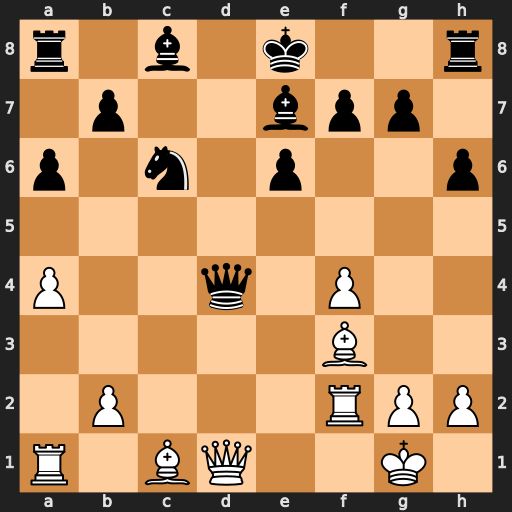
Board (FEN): r1b1k2r/1p2bpp1/p1n1p2p/8/P2q1P2/5B2/1P3RPP/R1BQ2K1
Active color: w
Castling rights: kq
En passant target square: -
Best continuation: Bxc6+ bxc6 Qxd4